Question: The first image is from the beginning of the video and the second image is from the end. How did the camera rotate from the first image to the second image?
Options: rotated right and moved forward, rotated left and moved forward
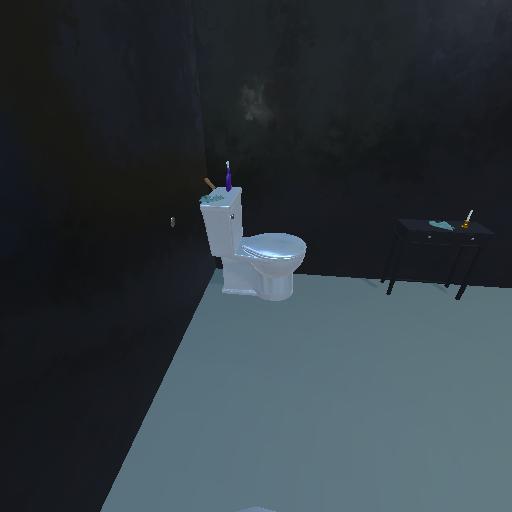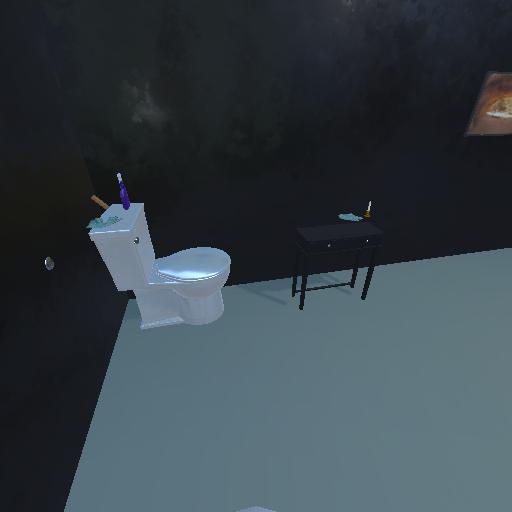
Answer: rotated right and moved forward